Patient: sex M, age 55
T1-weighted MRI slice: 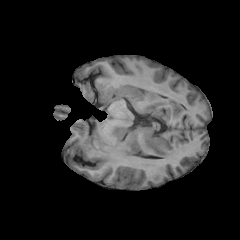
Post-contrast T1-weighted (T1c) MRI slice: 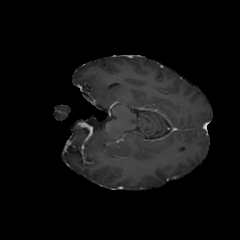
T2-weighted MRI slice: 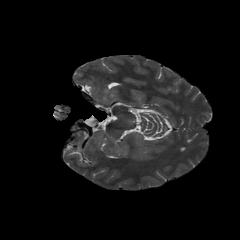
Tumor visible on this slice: no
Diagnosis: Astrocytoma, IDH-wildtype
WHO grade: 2